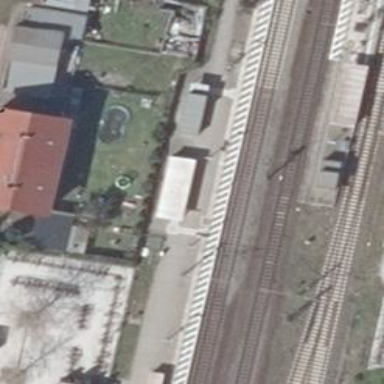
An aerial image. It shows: Platform edge at railway station.